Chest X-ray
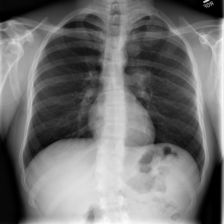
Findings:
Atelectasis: negative
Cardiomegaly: negative
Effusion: negative
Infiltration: negative
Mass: negative
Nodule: negative
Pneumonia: negative
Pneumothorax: negative
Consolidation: negative
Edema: negative
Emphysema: negative
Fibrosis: negative
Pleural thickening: negative
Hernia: negative